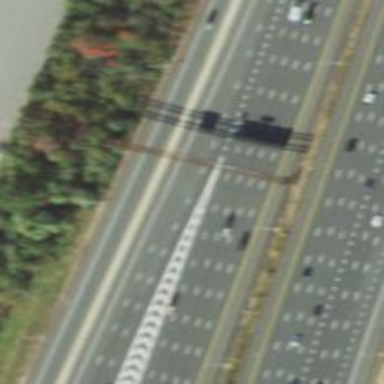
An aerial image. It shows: Motorway junction.